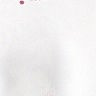
Metastatic tissue present: no